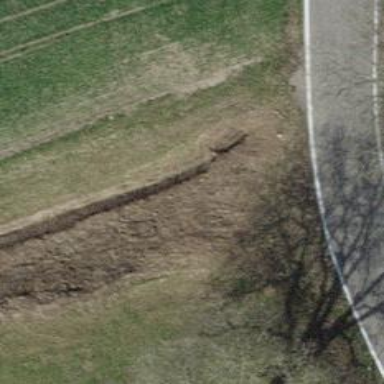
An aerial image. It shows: Hedge acting as barrier.